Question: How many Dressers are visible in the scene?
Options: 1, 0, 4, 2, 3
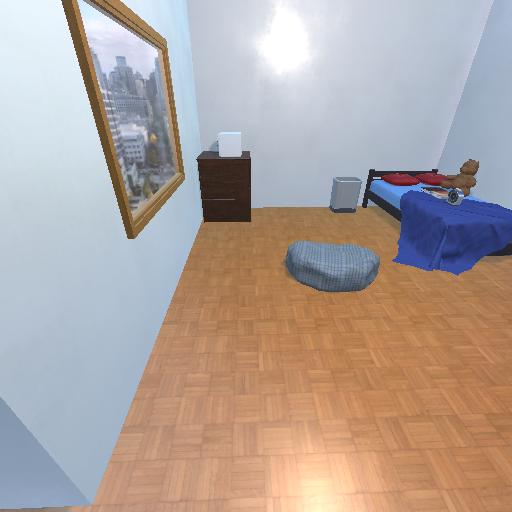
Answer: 1